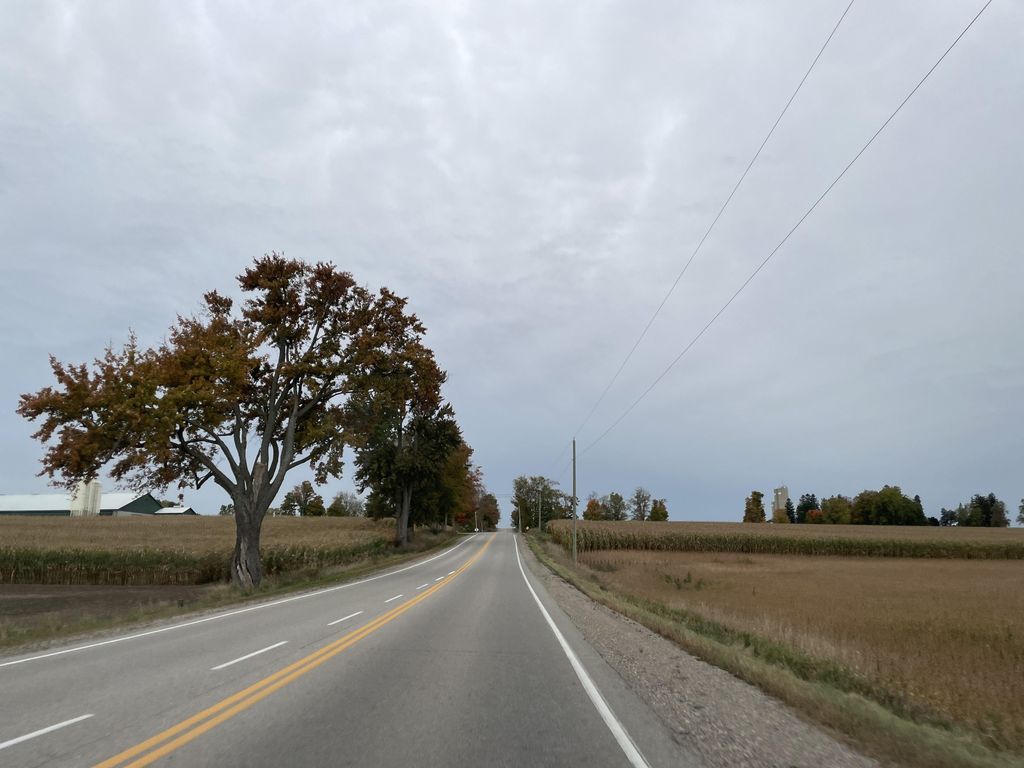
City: kitchener-waterloo